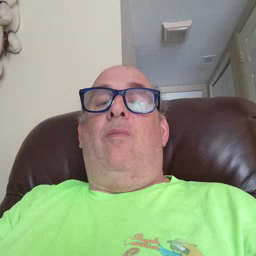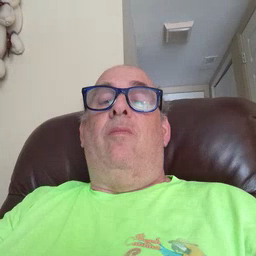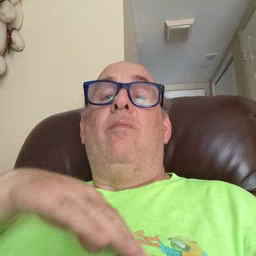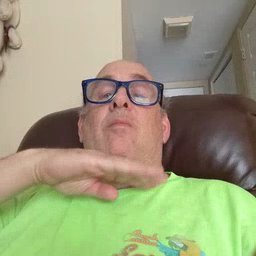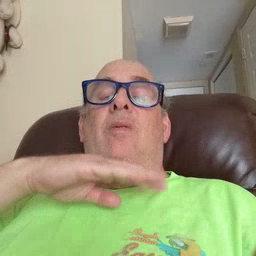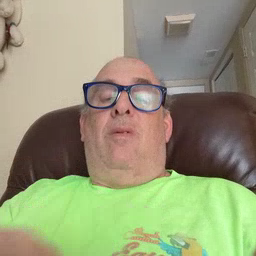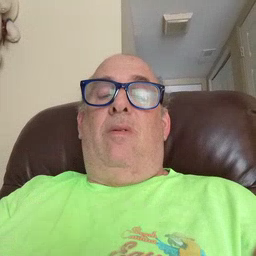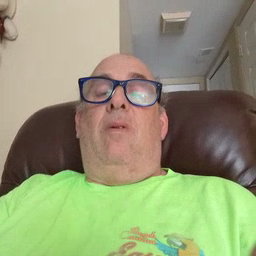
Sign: pig